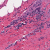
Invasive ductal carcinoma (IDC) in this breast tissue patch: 0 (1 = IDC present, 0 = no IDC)